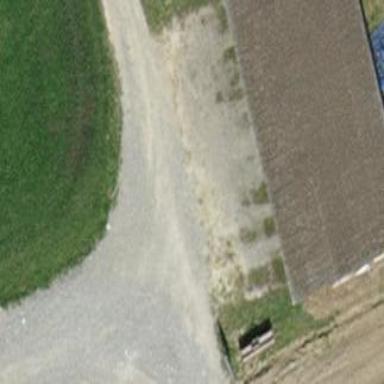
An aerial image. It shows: Farm auxiliary building.